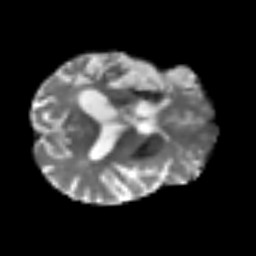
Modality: T2w
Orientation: axial
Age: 67
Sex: male
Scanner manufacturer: siemens
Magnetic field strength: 3 T
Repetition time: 3.2 s
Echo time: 0.081 s